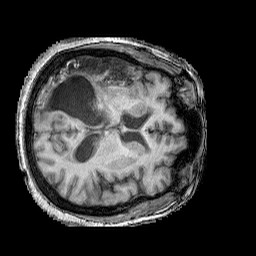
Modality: T1w
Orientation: axial
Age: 65
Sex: female
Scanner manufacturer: siemens
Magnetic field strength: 3 T
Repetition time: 2.25 s
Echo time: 0.00411 s